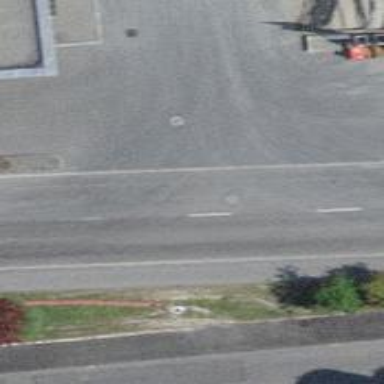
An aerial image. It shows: Tertiary road with separate sidewalks on both sides.